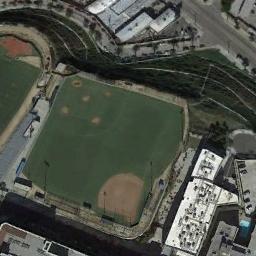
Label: baseball_diamond